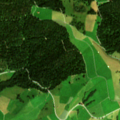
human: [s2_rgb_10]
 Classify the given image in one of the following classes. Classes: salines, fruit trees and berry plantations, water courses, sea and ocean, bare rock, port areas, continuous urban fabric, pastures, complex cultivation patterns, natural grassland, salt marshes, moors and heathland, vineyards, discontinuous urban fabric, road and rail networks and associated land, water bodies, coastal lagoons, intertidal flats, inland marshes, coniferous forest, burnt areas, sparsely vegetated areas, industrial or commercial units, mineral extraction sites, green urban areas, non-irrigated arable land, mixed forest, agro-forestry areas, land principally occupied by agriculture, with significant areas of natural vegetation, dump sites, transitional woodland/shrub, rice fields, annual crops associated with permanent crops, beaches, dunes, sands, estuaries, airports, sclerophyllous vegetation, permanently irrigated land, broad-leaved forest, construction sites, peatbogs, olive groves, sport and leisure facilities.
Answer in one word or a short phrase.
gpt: pastures, coniferous forest